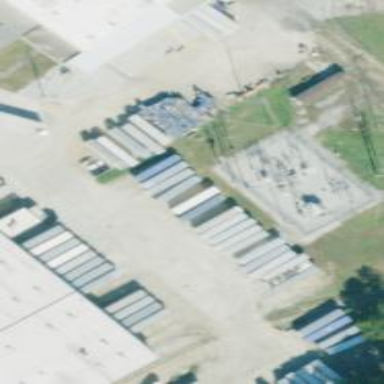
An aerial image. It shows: Industrial substation surrounded by fence.